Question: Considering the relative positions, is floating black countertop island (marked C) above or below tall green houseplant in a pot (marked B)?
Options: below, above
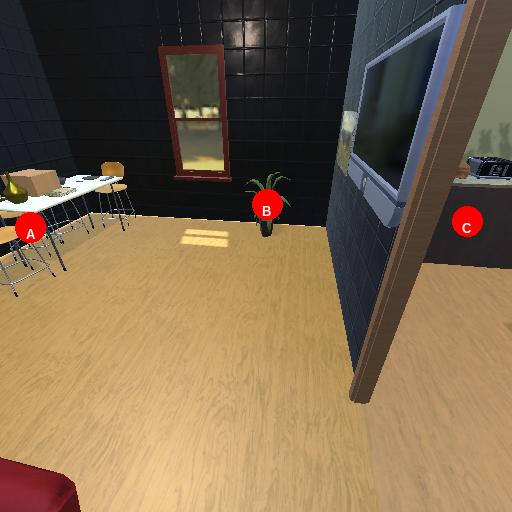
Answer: below